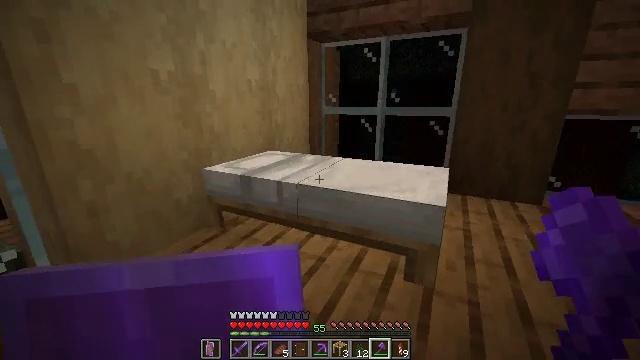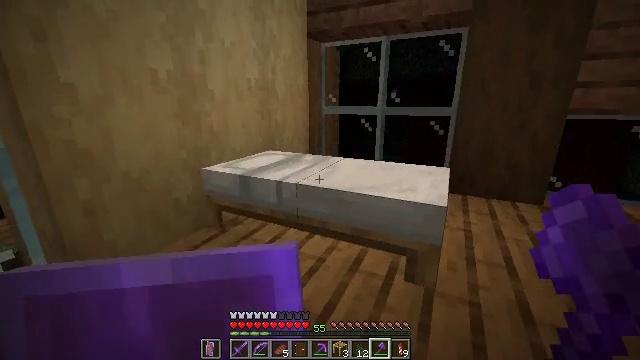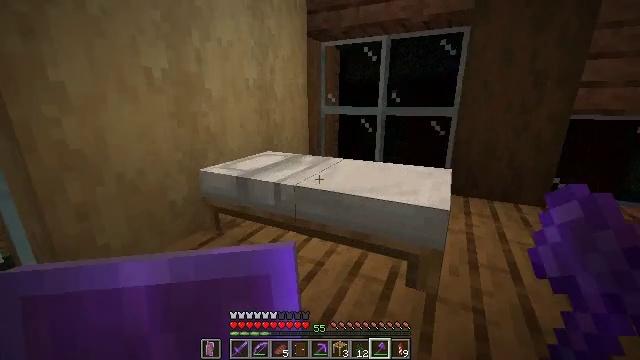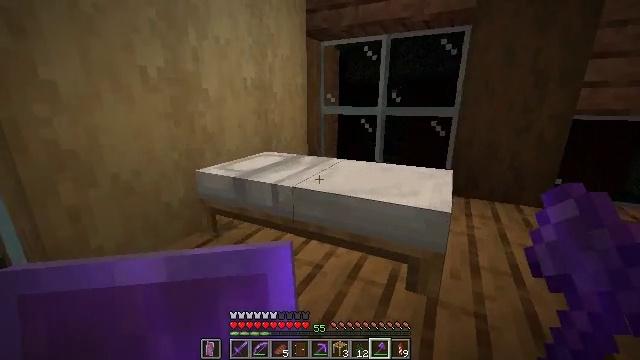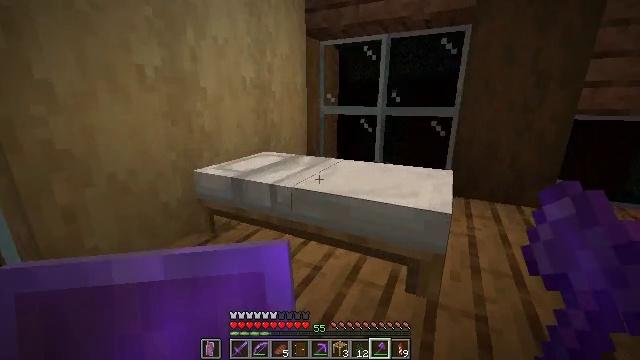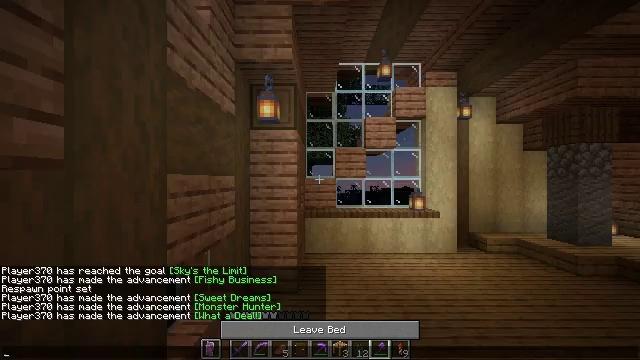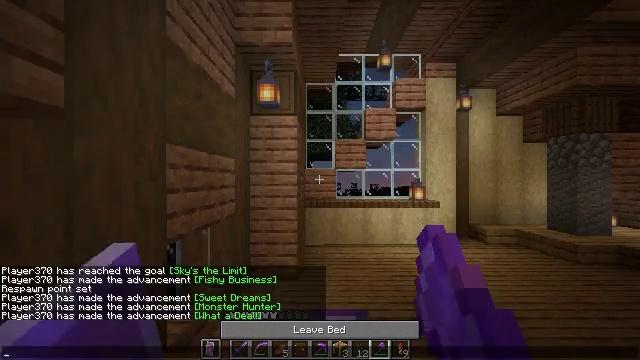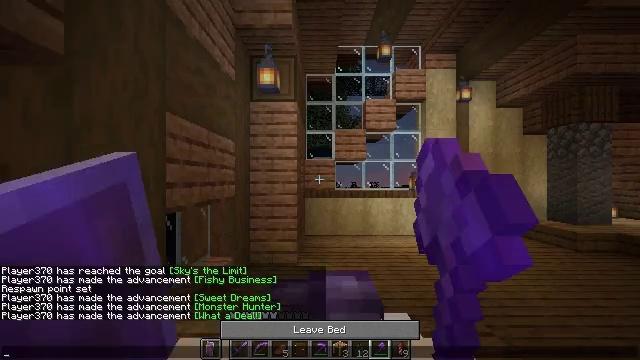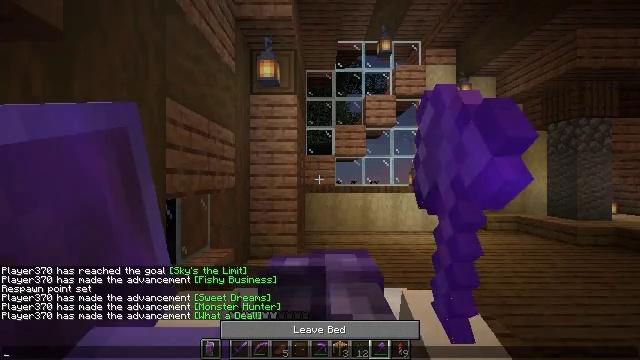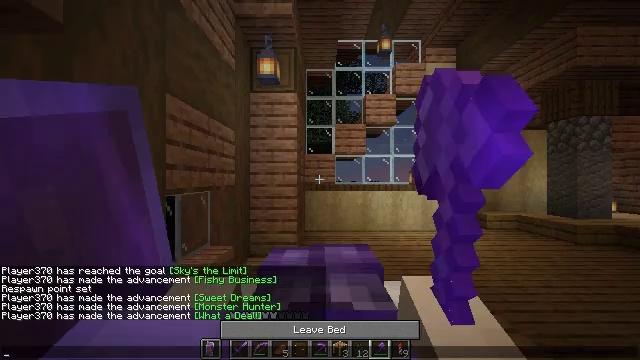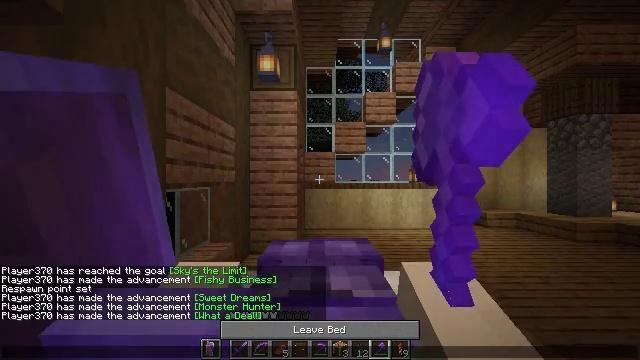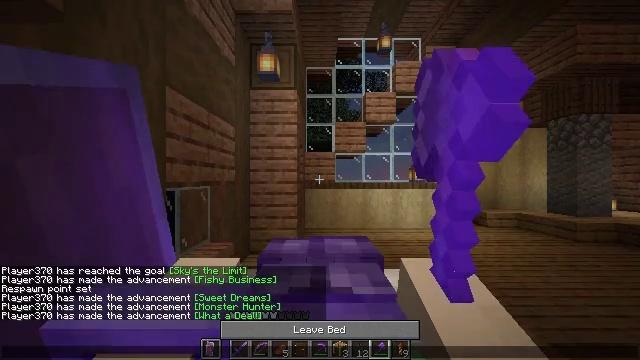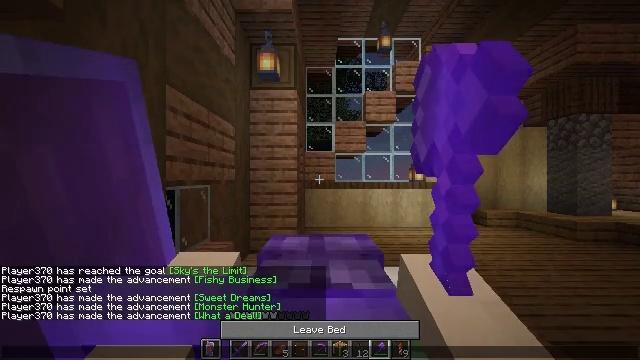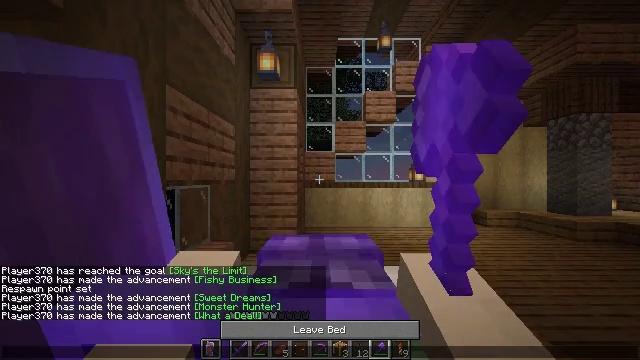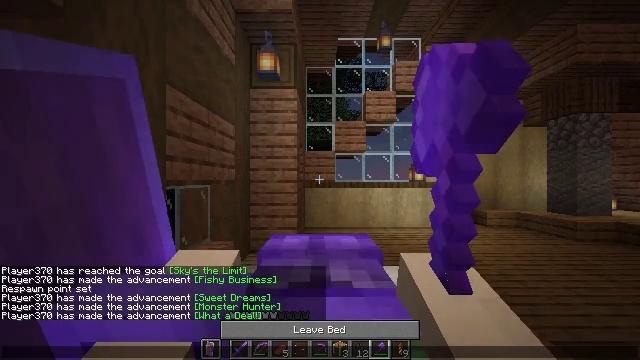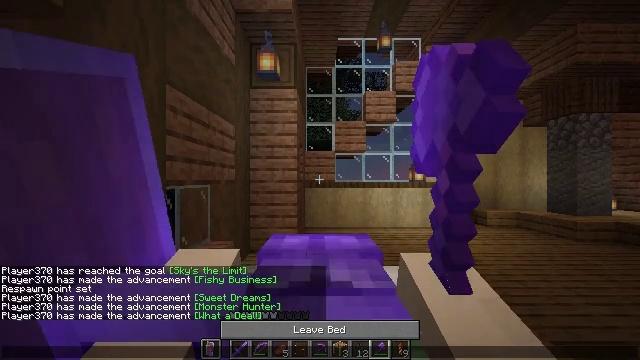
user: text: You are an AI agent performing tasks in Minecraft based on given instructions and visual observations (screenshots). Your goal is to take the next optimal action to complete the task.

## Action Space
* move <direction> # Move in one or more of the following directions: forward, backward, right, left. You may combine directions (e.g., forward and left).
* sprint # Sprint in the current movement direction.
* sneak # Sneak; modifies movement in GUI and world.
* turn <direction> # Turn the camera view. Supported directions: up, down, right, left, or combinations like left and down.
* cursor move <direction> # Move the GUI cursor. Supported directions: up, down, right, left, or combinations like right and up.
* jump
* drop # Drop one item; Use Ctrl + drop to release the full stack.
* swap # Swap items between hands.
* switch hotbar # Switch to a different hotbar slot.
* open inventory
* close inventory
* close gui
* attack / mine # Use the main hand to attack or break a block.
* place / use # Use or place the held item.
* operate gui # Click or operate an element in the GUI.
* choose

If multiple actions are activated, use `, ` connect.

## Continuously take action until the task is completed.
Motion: motion action
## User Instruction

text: Break the brown shulker box to pick it up.
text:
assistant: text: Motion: use / place
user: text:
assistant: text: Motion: no_op
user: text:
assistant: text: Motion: no_op
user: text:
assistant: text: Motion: no_op
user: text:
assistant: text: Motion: no_op
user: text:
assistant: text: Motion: no_op
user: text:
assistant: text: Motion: no_op
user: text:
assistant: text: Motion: no_op
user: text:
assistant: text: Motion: no_op
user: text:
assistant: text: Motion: no_op
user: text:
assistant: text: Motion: no_op
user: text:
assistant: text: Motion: no_op
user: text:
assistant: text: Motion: no_op
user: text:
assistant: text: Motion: no_op
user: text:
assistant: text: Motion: no_op
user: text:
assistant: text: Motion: no_op
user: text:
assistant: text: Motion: no_op
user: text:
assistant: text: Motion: no_op
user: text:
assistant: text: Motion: no_op
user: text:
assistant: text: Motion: no_op
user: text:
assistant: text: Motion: no_op
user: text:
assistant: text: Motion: no_op
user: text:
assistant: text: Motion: no_op
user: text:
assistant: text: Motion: no_op
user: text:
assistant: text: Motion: no_op
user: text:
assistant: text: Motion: no_op
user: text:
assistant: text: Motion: no_op
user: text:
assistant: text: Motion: no_op
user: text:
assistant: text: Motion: no_op
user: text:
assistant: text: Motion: no_op